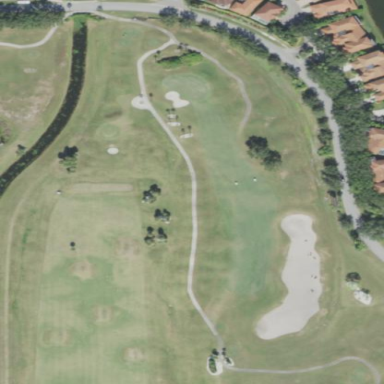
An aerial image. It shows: Area of rough grass used for golf.